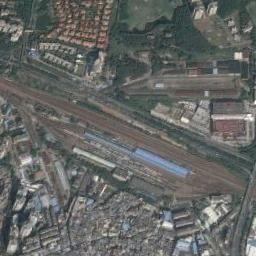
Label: railway_station